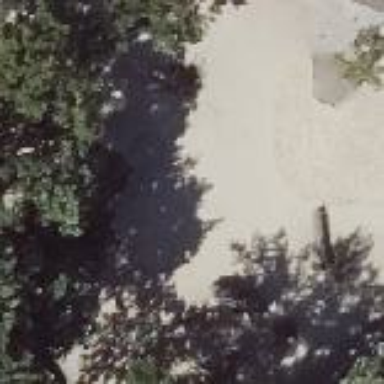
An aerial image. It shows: Sandy area in nature.